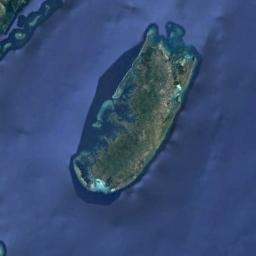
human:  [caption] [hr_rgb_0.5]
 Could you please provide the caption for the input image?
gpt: The island with dense vegetation is surrounded by light blue waters .

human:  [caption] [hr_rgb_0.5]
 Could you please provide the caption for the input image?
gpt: The long strip of green islands is surrounded by blue waters with mountains with green plants .

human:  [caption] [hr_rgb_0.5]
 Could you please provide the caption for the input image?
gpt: The two islands in the picture have different sizes .

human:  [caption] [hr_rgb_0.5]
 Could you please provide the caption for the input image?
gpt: The land on the island is rough .

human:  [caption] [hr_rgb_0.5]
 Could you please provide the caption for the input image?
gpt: The green island is on a blue sea .